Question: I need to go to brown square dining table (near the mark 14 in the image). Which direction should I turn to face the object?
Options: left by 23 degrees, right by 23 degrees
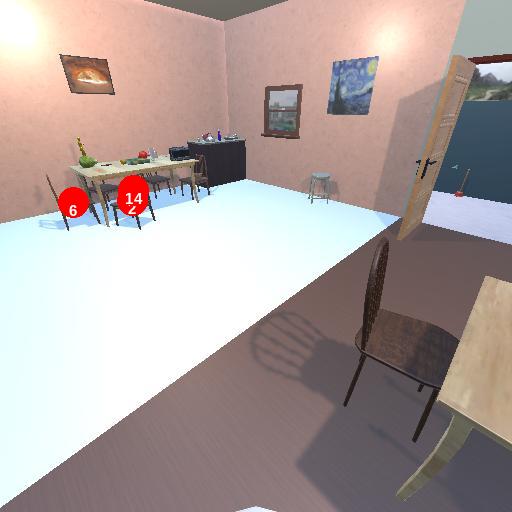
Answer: left by 23 degrees